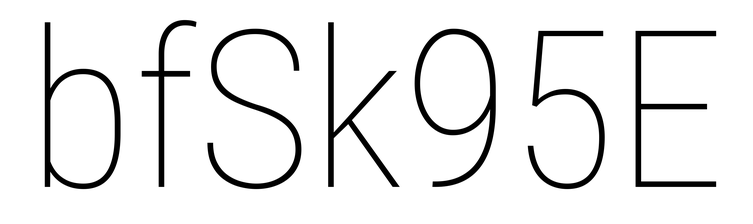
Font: Roboto_Condensed_Thin